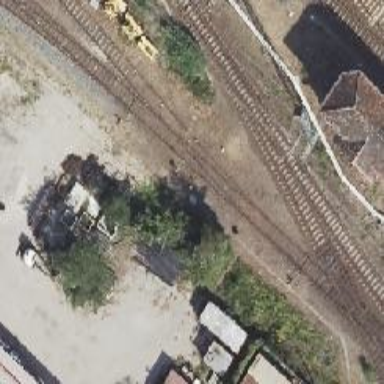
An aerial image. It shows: Railway yard used for servicing trains.